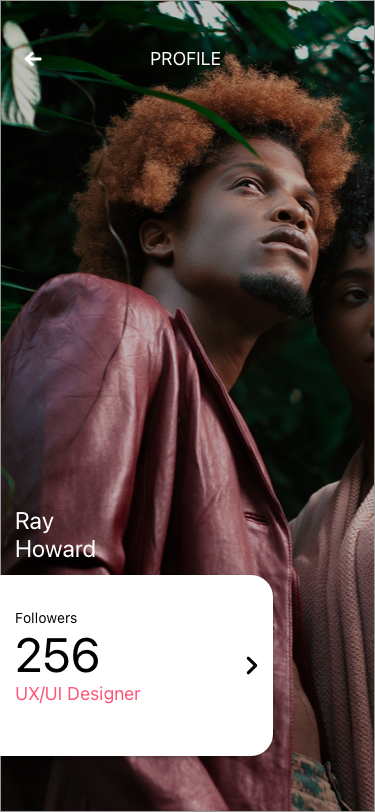
Text in this UI design:
Ray
Howard
UX/UI Designer
Followers
256
PROFILE